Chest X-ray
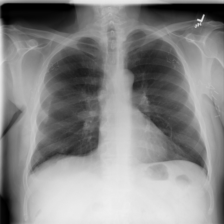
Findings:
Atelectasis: negative
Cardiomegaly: negative
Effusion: negative
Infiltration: negative
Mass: negative
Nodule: negative
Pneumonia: negative
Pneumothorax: negative
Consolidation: negative
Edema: negative
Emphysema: negative
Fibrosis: negative
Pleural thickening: negative
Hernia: negative